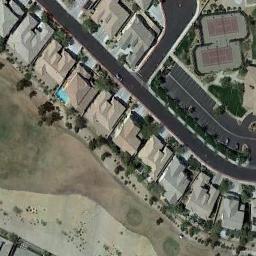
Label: tennis_court